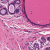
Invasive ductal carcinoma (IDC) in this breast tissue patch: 0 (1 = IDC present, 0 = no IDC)